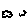
Label: cloud